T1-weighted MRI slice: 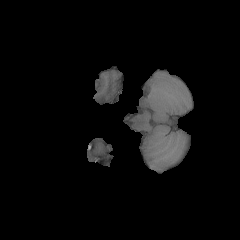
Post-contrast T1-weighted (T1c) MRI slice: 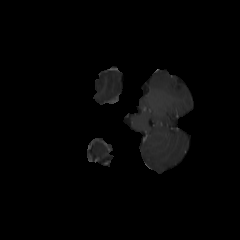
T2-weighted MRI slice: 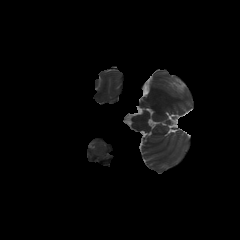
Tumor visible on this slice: no